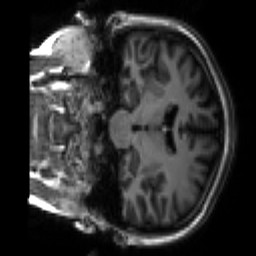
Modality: T1w
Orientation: coronal
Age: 18
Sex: female
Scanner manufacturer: siemens
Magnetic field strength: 3 T
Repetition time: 2.3 s
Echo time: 0.00267 s